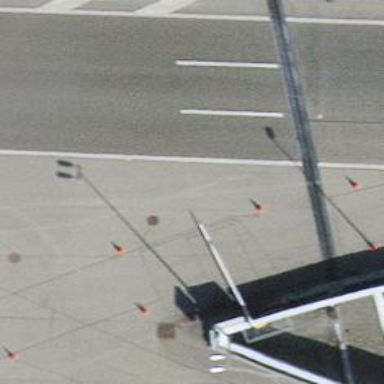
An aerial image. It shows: Lift gate barrier.